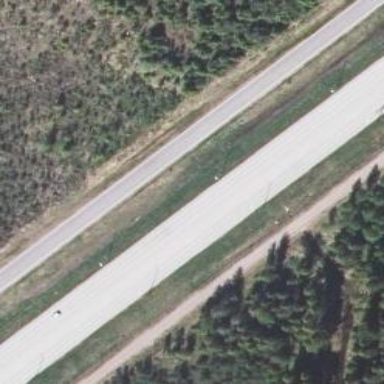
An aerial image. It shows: Asphalt road designated as trunk highway.